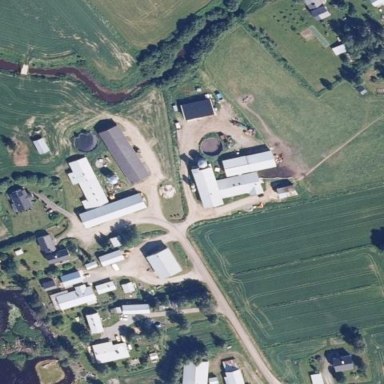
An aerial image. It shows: Farmyard area.